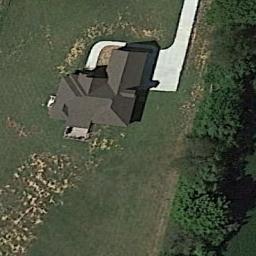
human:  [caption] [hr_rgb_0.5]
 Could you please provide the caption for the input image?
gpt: The road is lined with lush woods  There is a house in the middle of the woods .

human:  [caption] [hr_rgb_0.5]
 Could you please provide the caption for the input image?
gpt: There are many trees beside the sparse residential .

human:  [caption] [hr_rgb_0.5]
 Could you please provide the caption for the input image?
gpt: The sparse residential is on the grass next to some trees and a road .

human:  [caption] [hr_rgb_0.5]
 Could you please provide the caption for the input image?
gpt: In a sparse residential area there is a grey house surrounded by grass and a road .

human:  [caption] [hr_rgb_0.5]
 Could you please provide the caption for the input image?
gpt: A sparse residential area with a black building on the green meadow .